Interaction volume radius: 10 \u00c5
Interaction volume height: 20 \u00c5
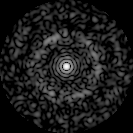
Disorder parameter: 0.8332